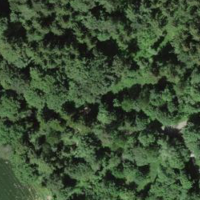
EUNIS habitat code: 43
Species observed at this site:
Ajuga reptans